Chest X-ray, PA view. Patient: 75 years old, sex F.
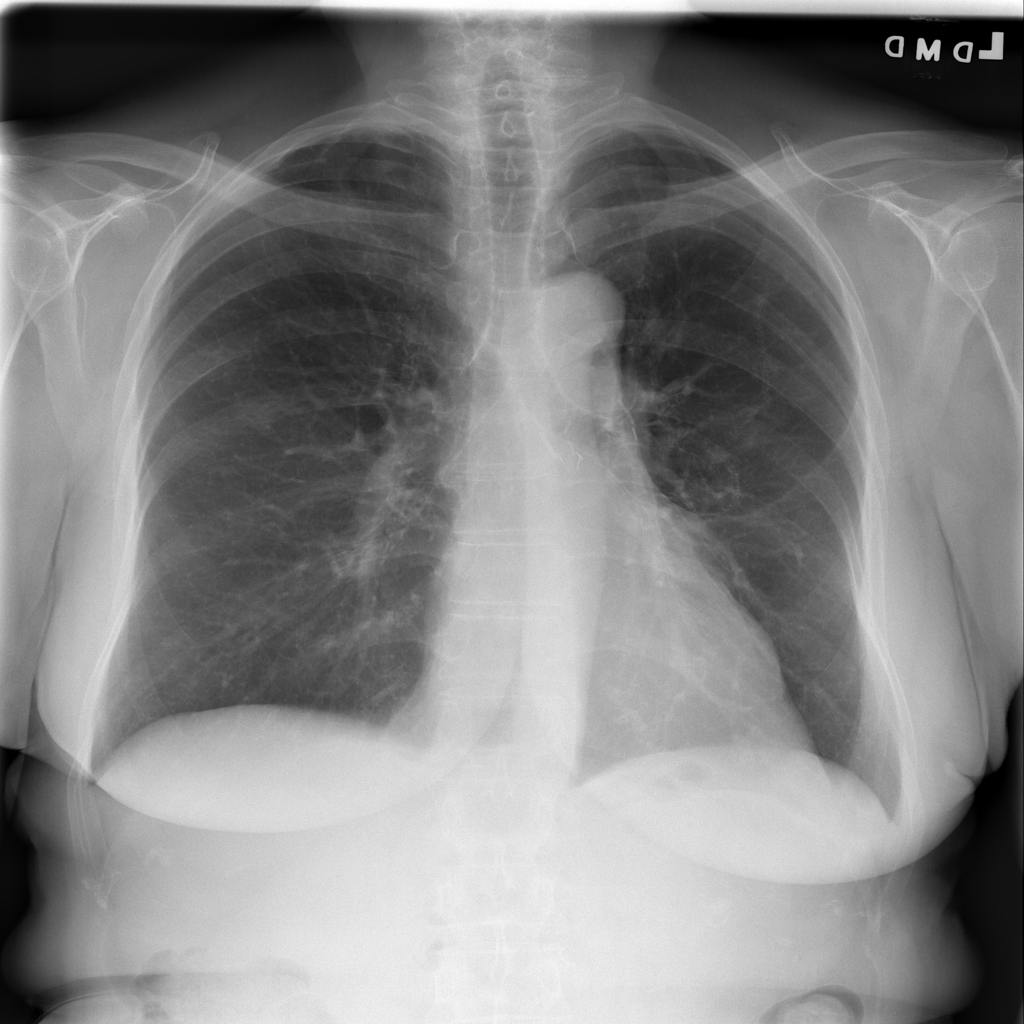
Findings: No Finding